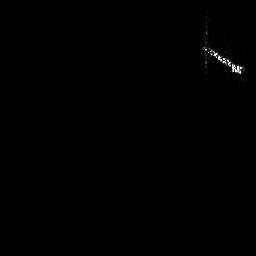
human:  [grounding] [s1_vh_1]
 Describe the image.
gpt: In the satellite image, there is  <ref>1 large ship </ref> <box>[[78, 4, 94, 29, 0]]</box> located at top right.